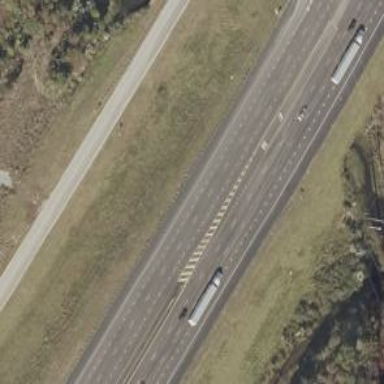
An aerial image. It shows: Asphalt trunk highway.